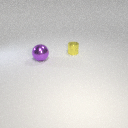
small yellow metal cylinder behind large purple metal sphere